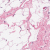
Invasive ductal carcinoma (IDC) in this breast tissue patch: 0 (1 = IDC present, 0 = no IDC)